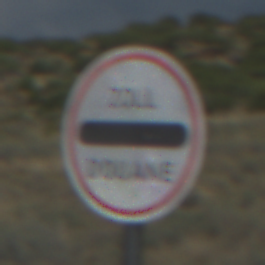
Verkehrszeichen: Zollstelle
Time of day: Midday
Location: Outdoor (Nature)
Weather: PartlyCloudy
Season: NotSpecified
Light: Natural